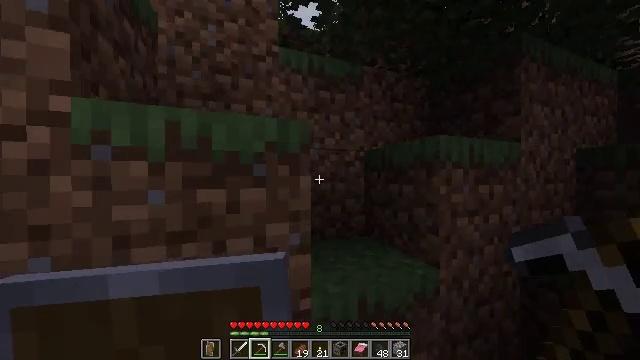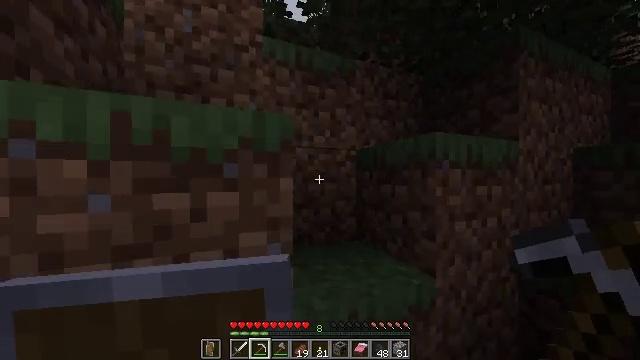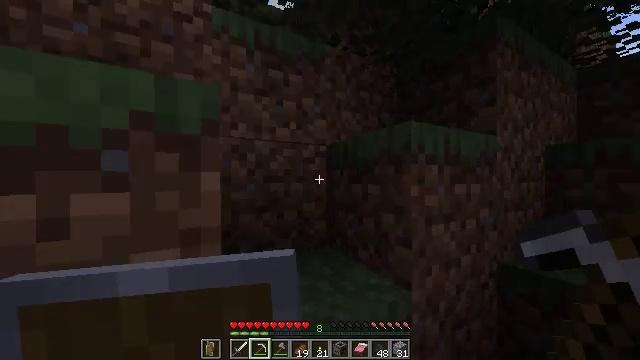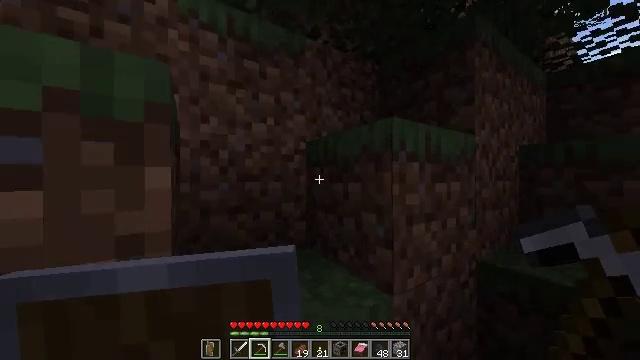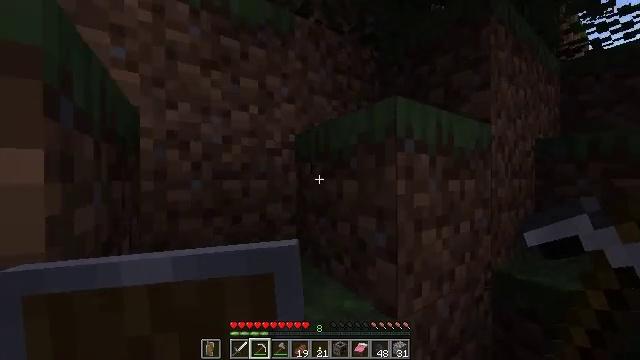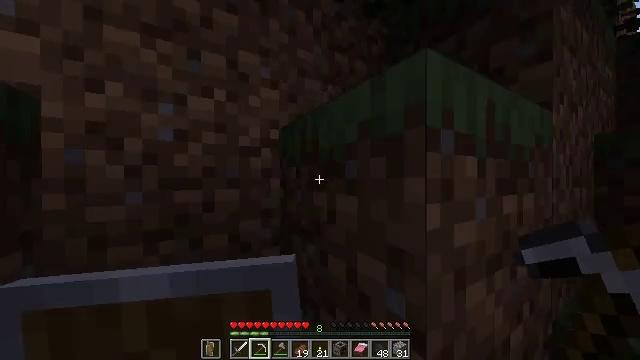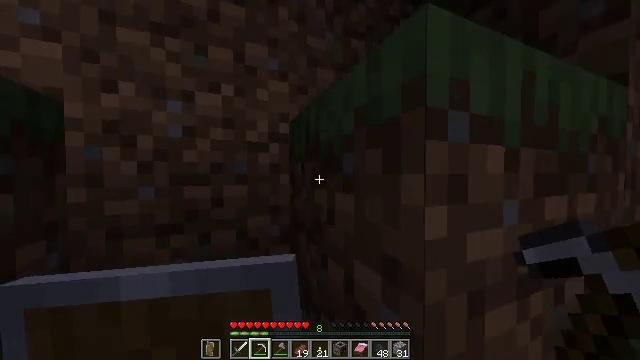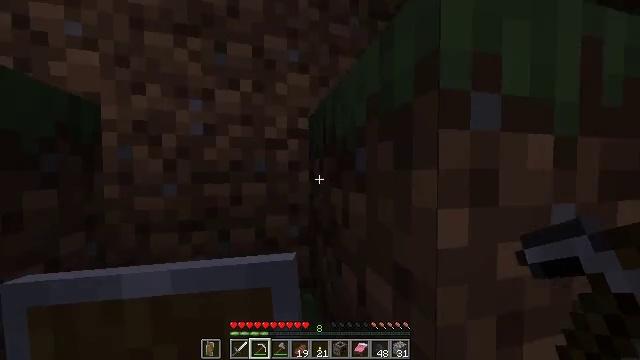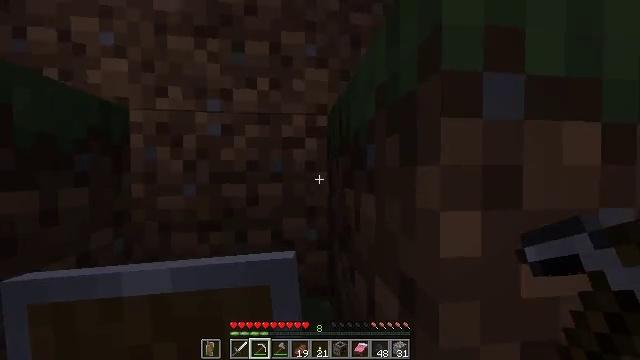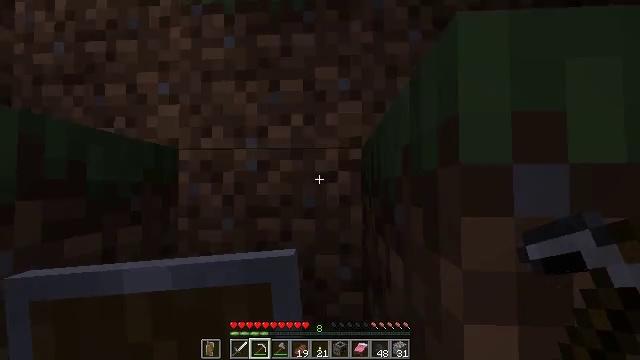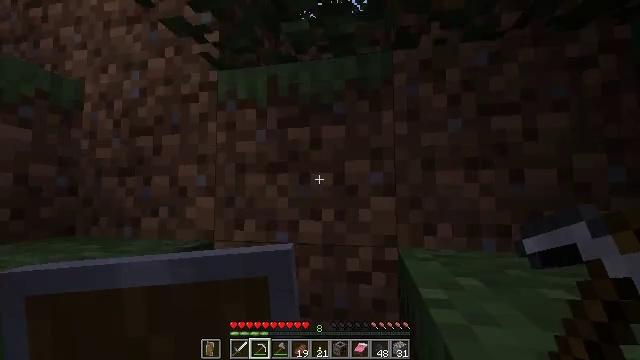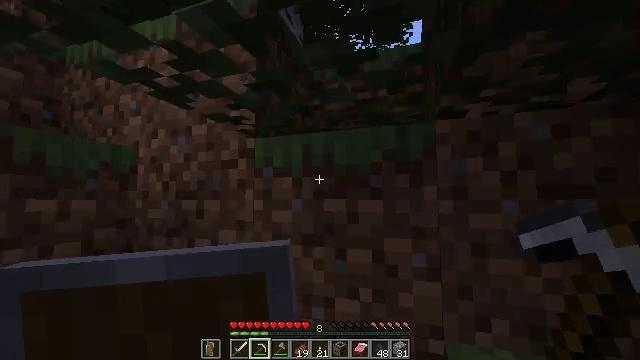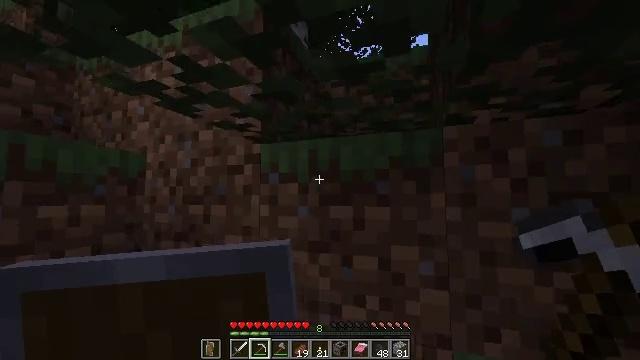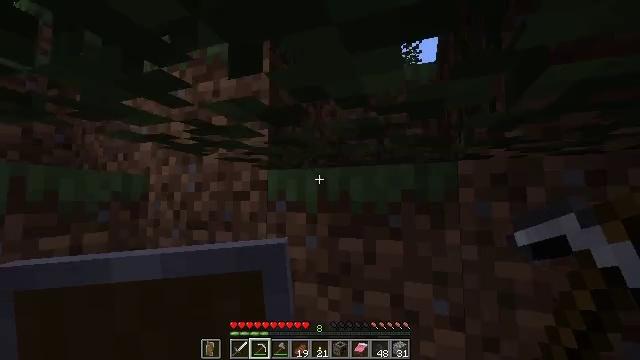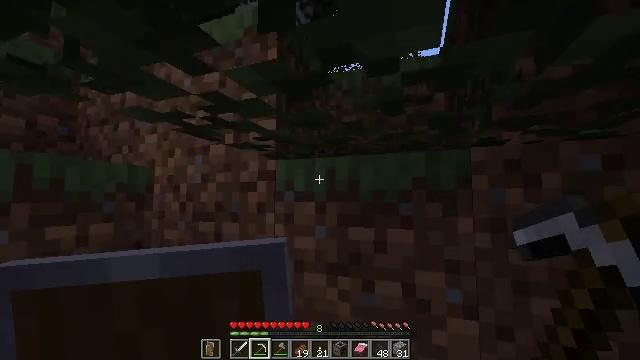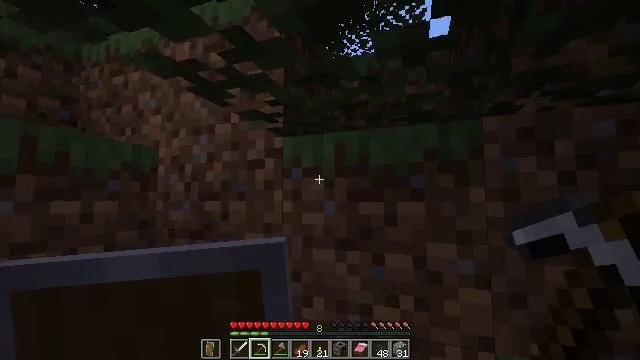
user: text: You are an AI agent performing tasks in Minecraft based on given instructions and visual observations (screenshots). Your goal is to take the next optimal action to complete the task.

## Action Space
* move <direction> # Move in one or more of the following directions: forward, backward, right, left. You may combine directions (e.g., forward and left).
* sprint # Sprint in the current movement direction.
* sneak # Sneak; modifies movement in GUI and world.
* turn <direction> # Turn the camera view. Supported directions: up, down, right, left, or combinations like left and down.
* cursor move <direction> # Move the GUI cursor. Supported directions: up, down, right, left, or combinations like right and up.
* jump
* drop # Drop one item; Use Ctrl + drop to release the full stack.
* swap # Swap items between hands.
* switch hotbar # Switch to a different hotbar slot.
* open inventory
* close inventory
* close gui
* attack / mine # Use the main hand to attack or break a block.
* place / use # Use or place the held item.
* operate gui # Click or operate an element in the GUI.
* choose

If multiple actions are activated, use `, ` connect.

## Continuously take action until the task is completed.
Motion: motion action
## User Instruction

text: Remove birch leaves from trees.
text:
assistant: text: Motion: move forward and move right, turn right
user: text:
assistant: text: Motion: move forward and move right, turn right
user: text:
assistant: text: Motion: move forward, turn right
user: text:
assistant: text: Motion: move forward
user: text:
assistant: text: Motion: move forward, turn left
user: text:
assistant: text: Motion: move forward, turn left and down
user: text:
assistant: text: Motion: move forward, turn left
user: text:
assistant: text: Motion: move forward, turn left
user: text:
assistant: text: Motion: move forward, turn left and up, jump
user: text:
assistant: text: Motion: move forward, turn left and up, jump
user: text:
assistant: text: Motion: move forward and move left, turn left, jump
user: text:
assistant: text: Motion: move forward and move left, turn left, jump
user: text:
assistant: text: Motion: move forward and move left
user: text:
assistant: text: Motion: move forward and move left
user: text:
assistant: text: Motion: move forward and move left
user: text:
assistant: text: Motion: move forward and move left, turn right
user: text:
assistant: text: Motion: move forward and move left, turn right
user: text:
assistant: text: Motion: move forward, turn right
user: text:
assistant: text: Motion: move forward, turn right
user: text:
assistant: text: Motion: move forward, turn right
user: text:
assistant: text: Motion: move forward
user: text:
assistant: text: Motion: move forward
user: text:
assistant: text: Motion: move forward
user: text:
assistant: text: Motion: move forward
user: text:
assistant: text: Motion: move forward
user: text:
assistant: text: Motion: move forward
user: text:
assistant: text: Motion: move forward, jump
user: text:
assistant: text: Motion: move forward, jump
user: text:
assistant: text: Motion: move forward, jump
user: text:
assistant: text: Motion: move forward, jump